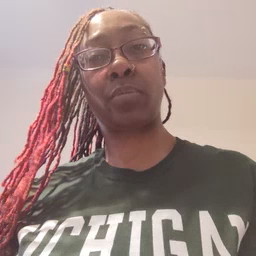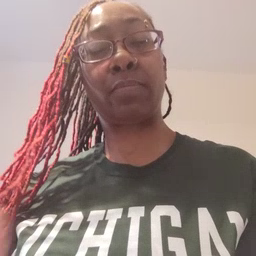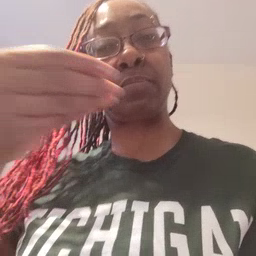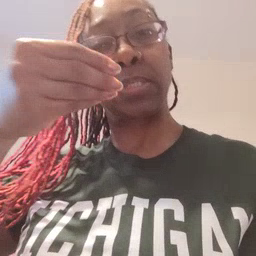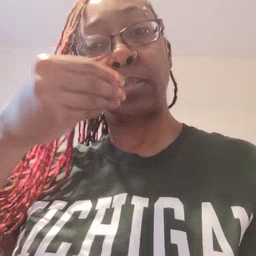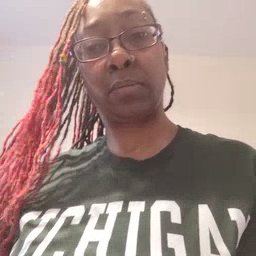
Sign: pizza